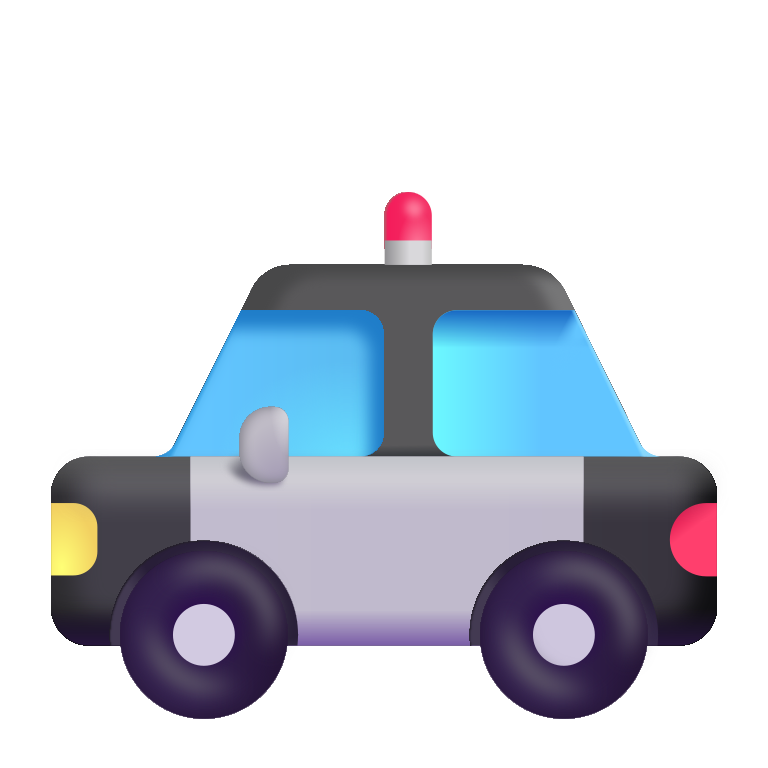
police car color